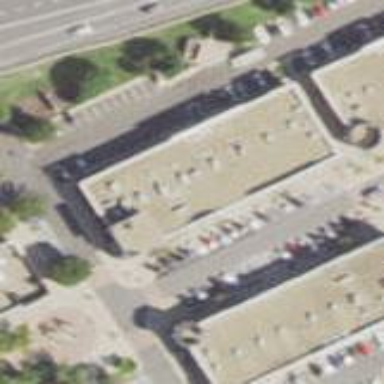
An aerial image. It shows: Retail building.